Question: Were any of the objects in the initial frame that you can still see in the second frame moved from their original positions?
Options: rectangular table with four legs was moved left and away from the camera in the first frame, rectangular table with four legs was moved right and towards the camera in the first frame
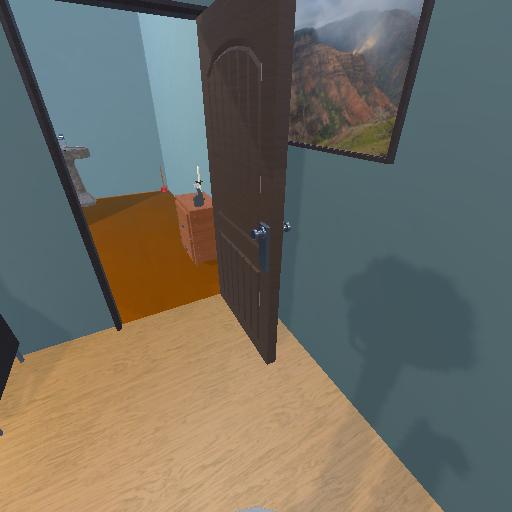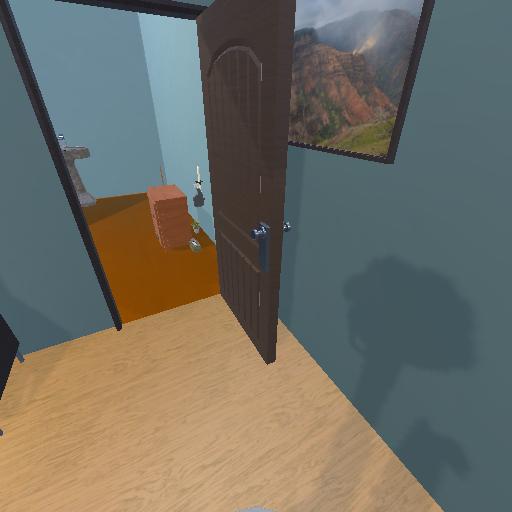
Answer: rectangular table with four legs was moved left and away from the camera in the first frame